Question: I want to differ the color of the string from the color of the quotation marks/apostrophes in PhpStorm.
For example in: 'echo "Hello world";' quotation marks should be green and violet, as shown here:

Is there such possibility?
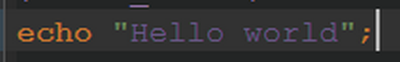
Answer: As far as I'm aware -- it's not currently possible.
I found this <URL>.
I suggest to ask developers directly there (in first ticket -- why it's duplicate .. or when it will be implemented in 2nd one).